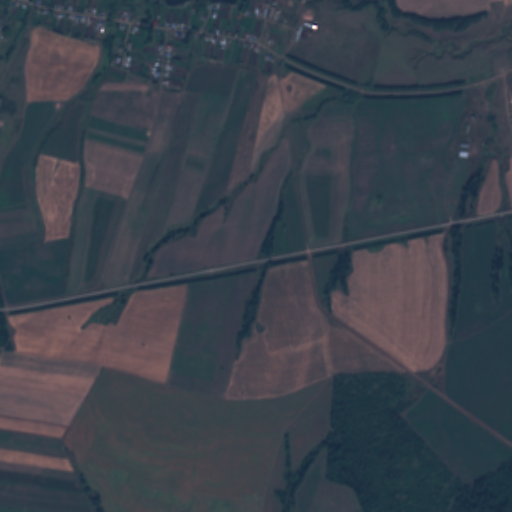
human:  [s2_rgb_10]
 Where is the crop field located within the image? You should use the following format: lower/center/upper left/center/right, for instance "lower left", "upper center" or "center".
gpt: The crop field is located in the upper right of the image.
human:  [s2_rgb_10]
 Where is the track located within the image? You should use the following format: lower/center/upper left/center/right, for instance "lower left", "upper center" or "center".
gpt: There is no track in the image.